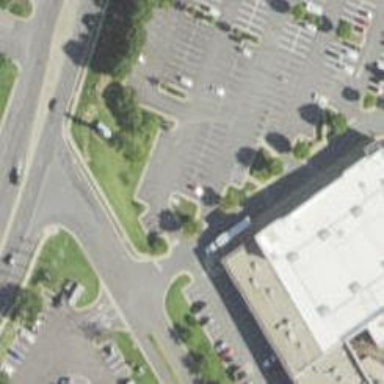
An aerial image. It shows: Parking space.